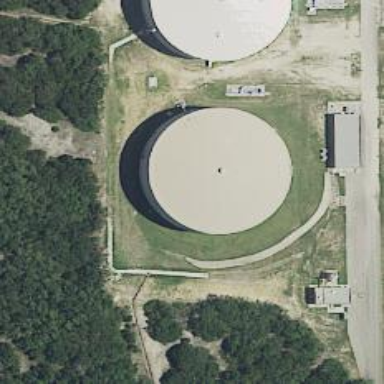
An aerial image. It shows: Storage tank building.